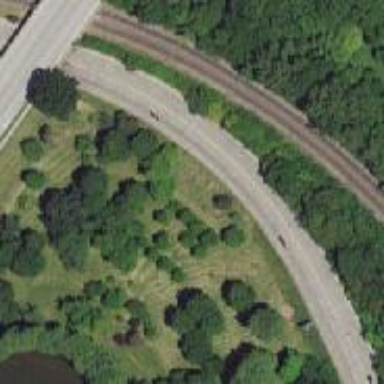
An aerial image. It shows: Trunk highway with expressway features.